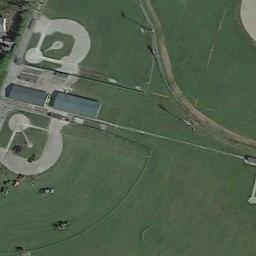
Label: baseball_diamond